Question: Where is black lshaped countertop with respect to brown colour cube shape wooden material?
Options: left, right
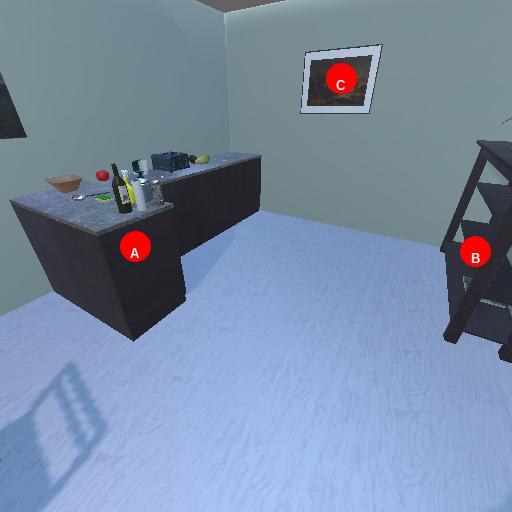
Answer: left